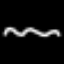
Label: squiggle